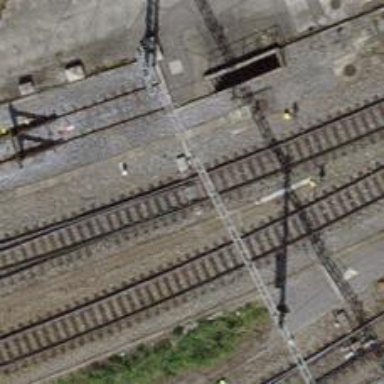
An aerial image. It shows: Railway switch.